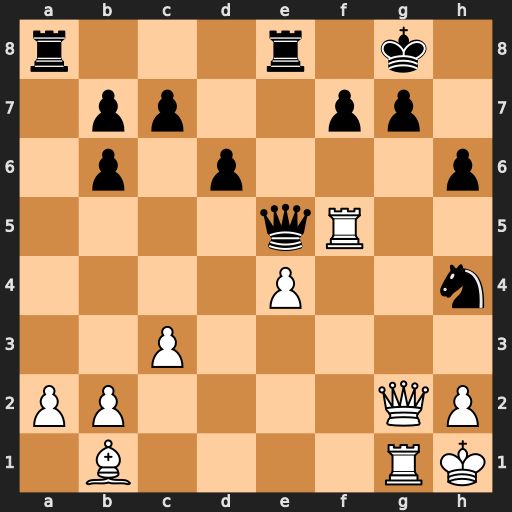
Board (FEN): r3r1k1/1pp2pp1/1p1p3p/4qR2/4P2n/2P5/PP4QP/1B4RK
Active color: w
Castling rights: -
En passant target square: -
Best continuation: Rxe5 Nxg2 Rxe8+